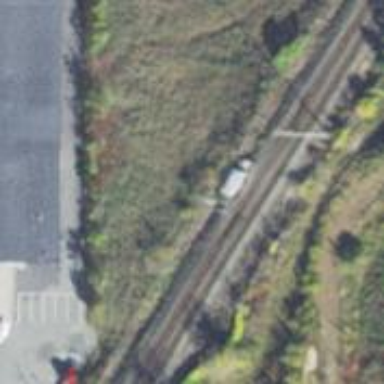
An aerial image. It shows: Railway crossover.